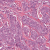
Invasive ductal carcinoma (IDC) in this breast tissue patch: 1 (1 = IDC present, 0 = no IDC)